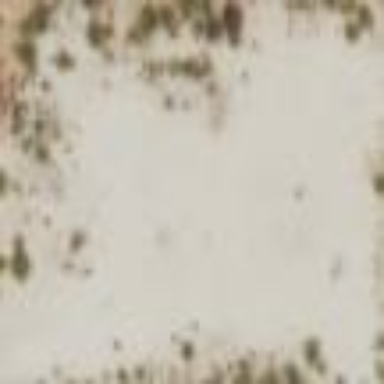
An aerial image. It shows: Wellsite surrounded by sand.